Chest X-ray. View position: AP
Patient age: 64
Patient sex: M
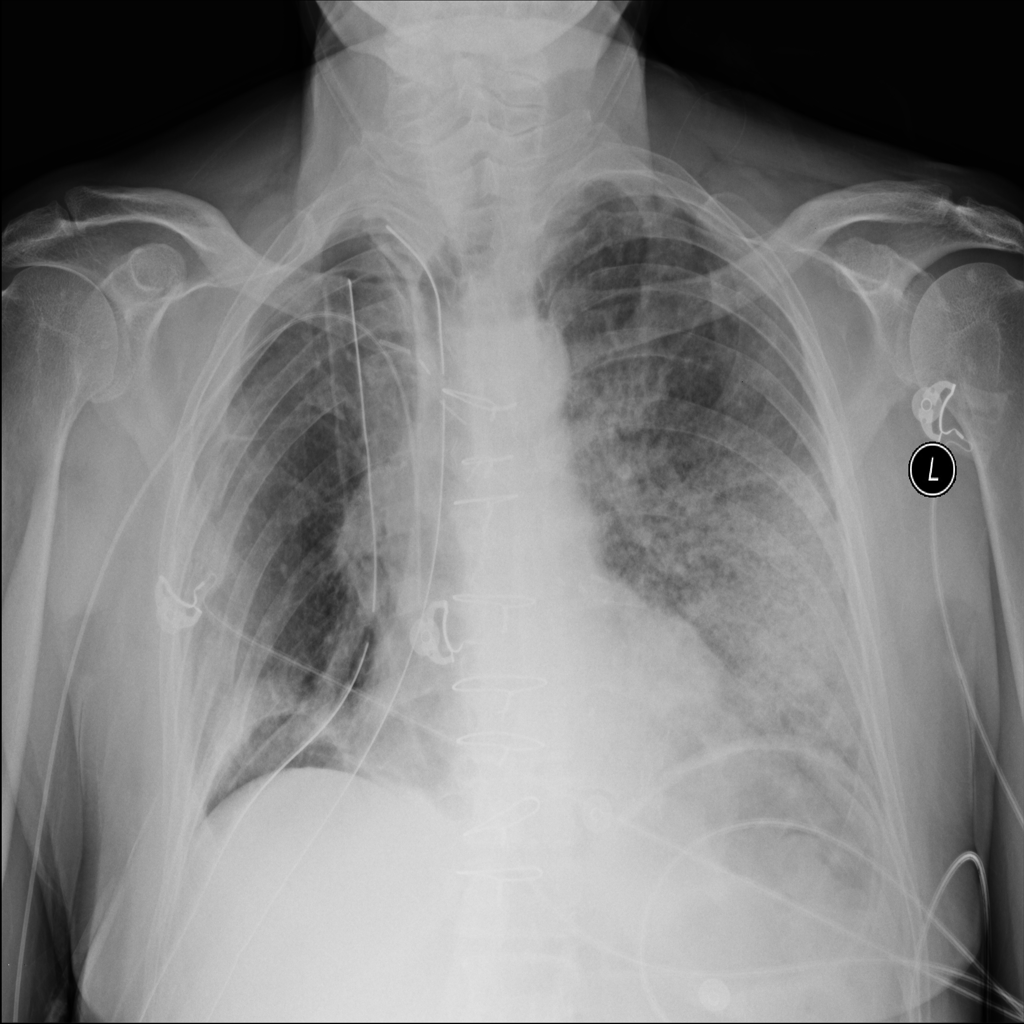
Finding: Pneumothorax